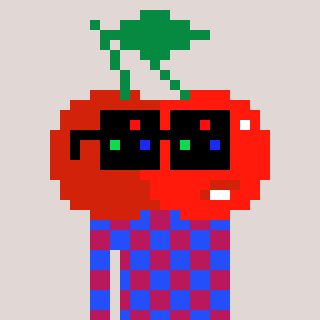
a pixel art character with square black sunglasses, a cherry-shaped head and a darkpink-colored body on a warm background